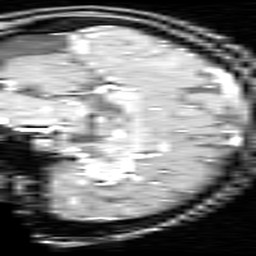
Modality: inplaneT1
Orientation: sagittal
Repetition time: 0.2 s
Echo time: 0.0036 s